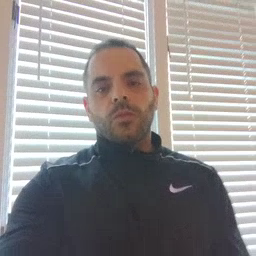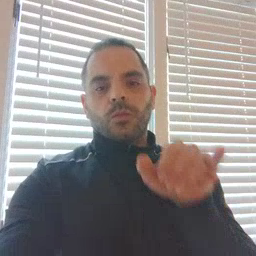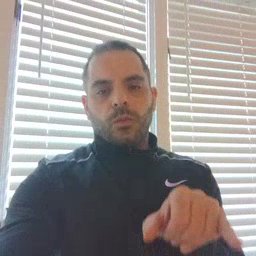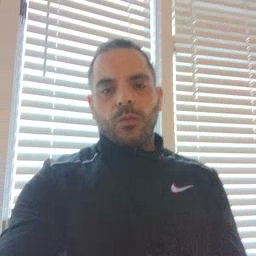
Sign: stay